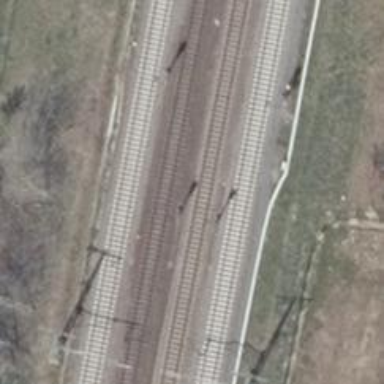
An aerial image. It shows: Railway signal.